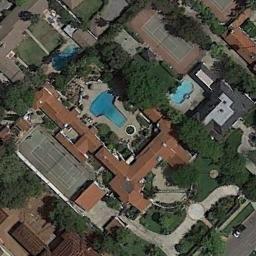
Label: tennis_court